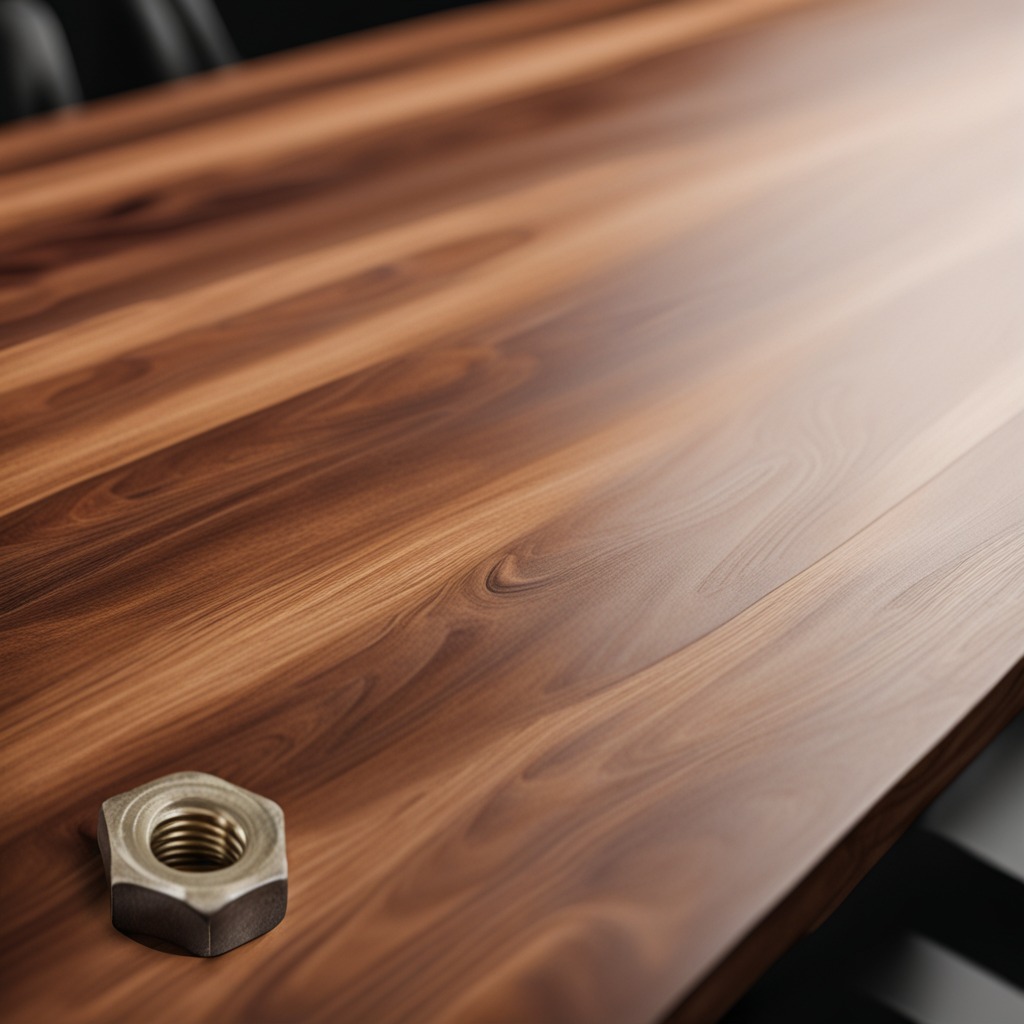
A metal nut lies on a wooden table in a carpentry studio with rich wood textures and side lighting.